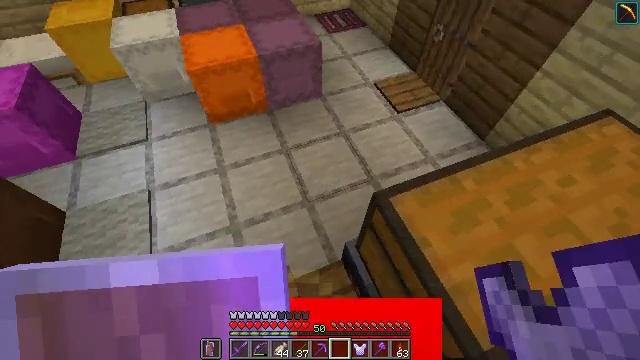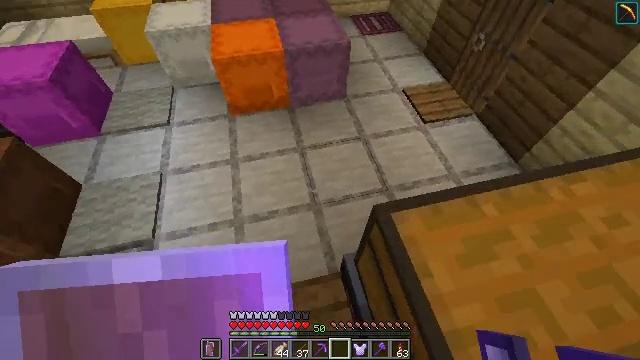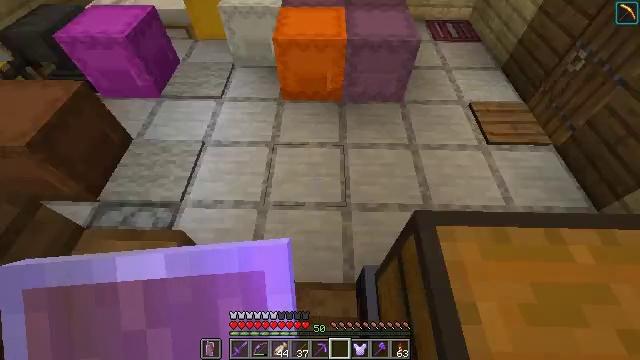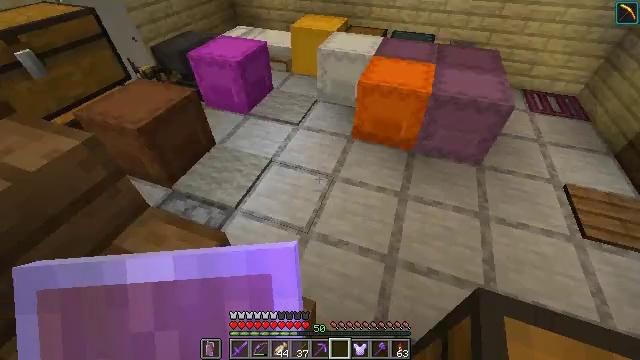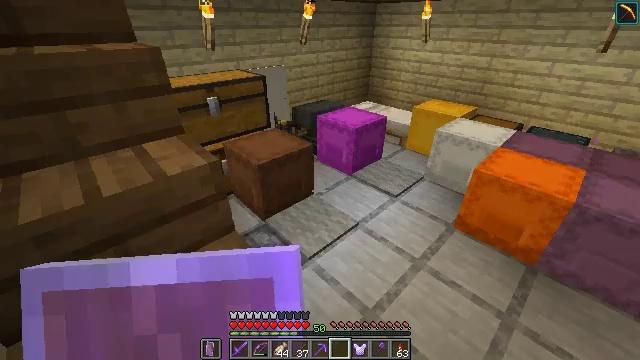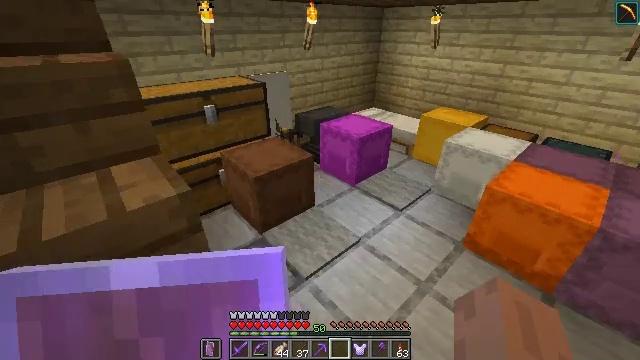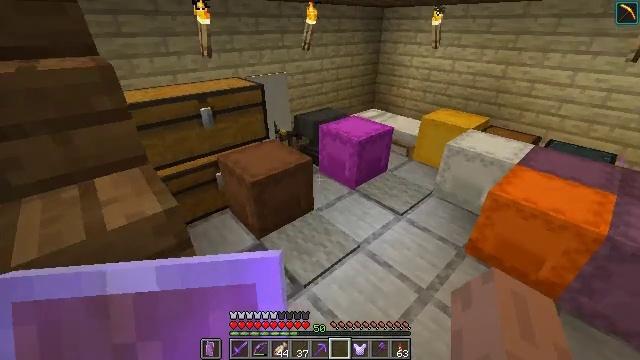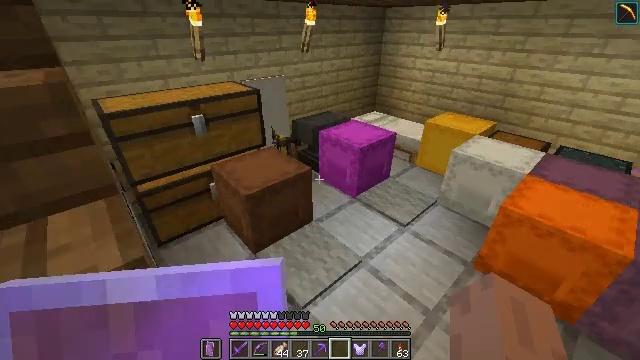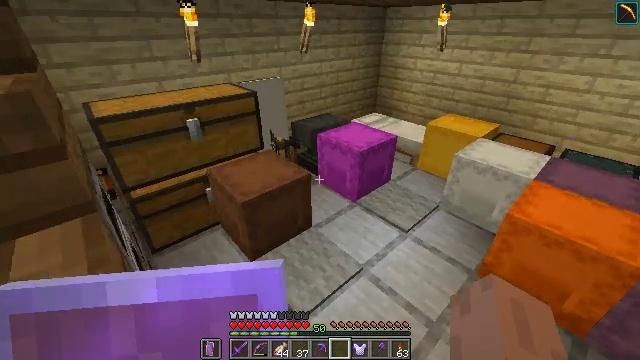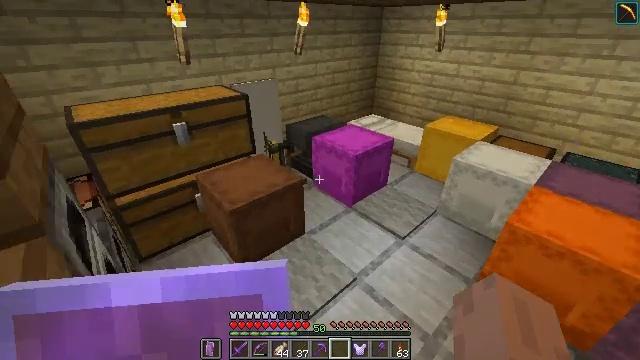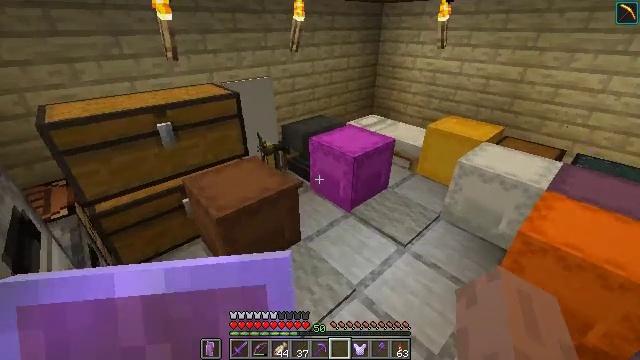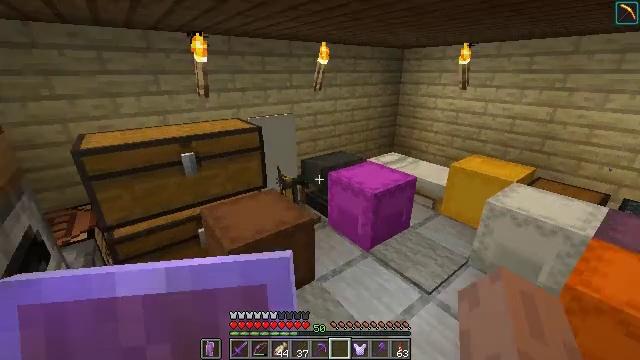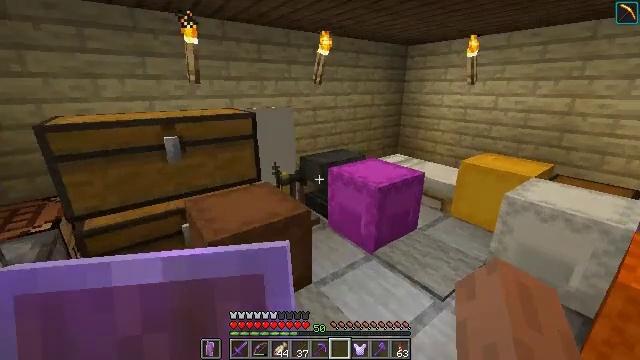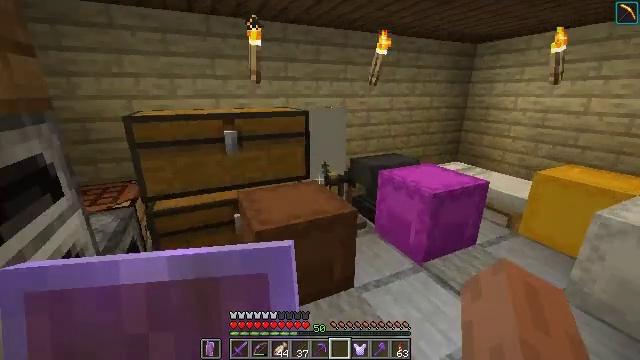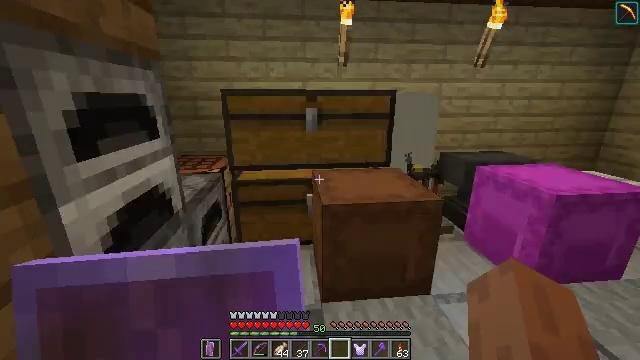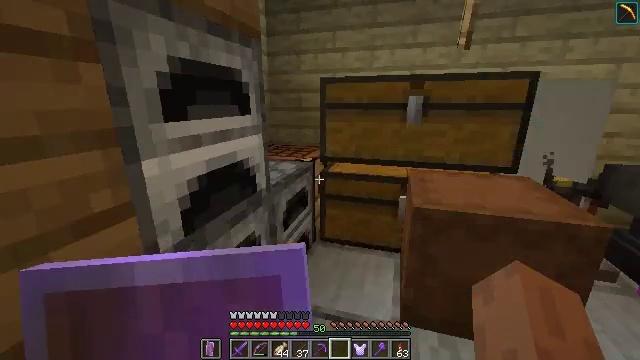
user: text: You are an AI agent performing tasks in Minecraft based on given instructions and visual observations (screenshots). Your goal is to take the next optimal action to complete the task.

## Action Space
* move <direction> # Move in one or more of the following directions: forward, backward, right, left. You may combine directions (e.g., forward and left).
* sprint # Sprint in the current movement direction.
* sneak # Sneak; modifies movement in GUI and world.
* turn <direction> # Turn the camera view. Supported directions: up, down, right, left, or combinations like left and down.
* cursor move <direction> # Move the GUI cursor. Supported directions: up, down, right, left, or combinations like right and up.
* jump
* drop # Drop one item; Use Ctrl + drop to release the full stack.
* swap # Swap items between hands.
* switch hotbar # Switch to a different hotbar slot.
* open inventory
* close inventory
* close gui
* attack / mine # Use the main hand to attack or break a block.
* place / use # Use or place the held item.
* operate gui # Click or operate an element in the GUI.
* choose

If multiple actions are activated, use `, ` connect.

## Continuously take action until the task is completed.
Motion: motion action
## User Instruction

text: Craft an armor stand in the crafting table.
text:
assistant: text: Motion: move forward and move right, turn left
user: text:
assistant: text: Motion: move forward and move right, turn left
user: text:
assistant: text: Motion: move forward and move right, turn left and up
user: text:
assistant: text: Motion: move forward, turn left and up
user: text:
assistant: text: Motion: move forward, turn left
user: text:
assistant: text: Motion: move forward
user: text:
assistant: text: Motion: move forward
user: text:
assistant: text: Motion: move forward
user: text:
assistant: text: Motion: move forward
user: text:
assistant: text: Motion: move forward
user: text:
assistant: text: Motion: move forward, turn left and up
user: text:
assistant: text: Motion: move forward, turn up
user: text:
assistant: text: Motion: move forward, turn left and up
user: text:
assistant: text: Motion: move forward, turn left and up
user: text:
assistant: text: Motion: move forward, turn left
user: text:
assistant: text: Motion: move forward, turn left
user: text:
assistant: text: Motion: move forward, turn left
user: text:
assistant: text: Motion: move forward
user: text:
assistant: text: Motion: move forward
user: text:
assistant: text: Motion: move forward
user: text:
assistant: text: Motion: move forward, turn left
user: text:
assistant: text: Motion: move forward, turn left and down
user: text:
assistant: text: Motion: no_op
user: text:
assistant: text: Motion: turn right and down
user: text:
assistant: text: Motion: turn right and down
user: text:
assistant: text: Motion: no_op
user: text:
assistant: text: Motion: no_op
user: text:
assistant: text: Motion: no_op
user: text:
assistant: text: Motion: no_op
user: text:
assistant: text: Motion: no_op